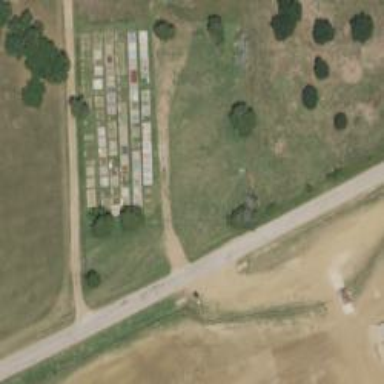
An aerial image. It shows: Graveyard used as cemetery.